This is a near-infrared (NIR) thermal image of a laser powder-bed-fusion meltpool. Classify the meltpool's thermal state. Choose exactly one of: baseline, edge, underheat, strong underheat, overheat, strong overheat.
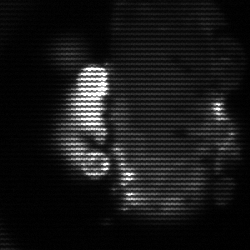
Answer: strong underheat